Aerial crown-view tile of a tropical tree (Barro Colorado Island, Panama), acquired 20240813:
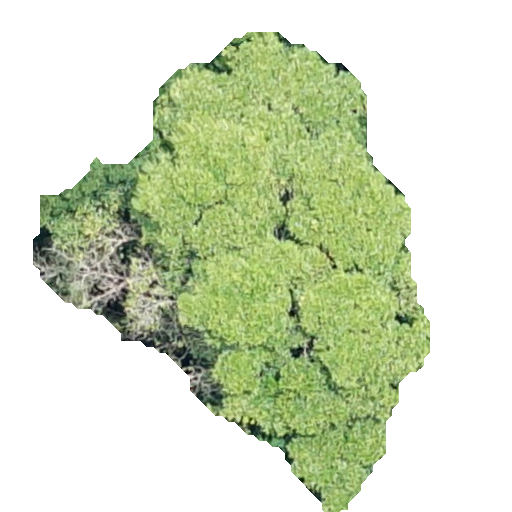
Species: Genipa americana
GBIF accepted scientific name: Genipa americana
Crown area: 165.091 m²